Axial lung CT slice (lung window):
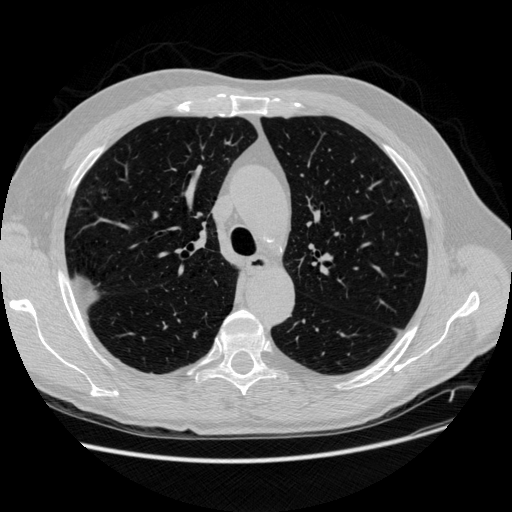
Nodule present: no